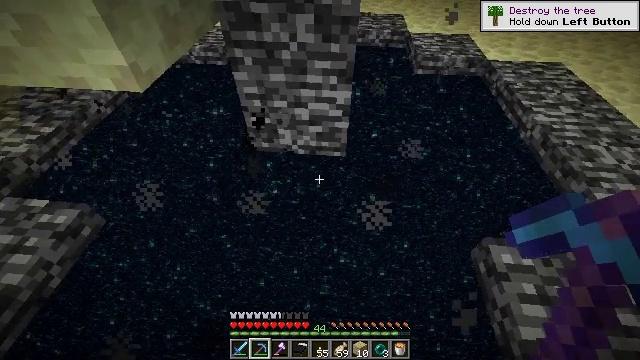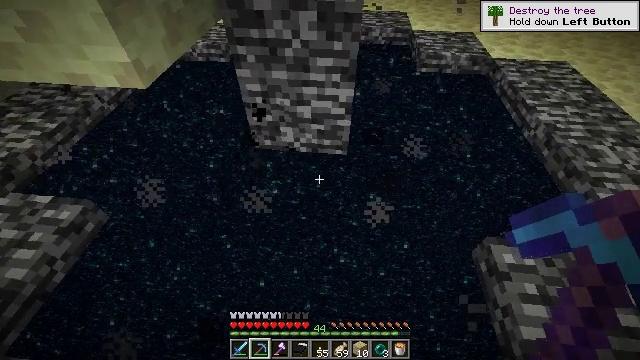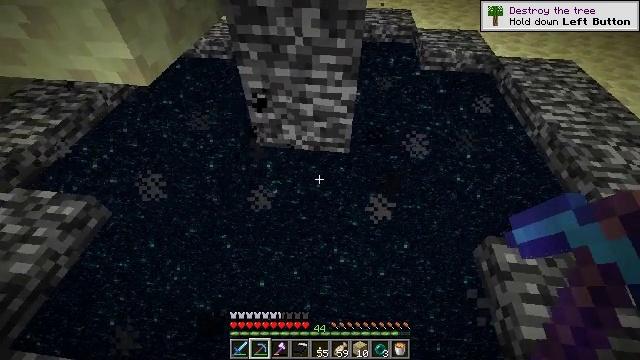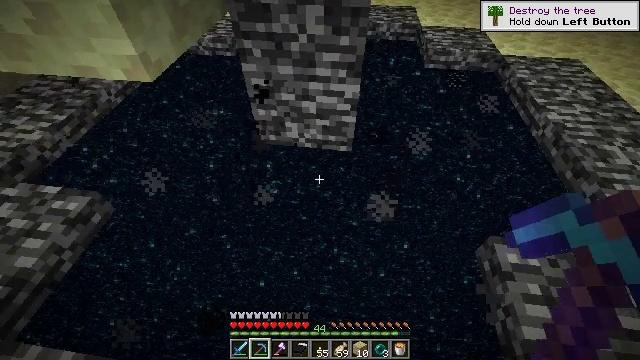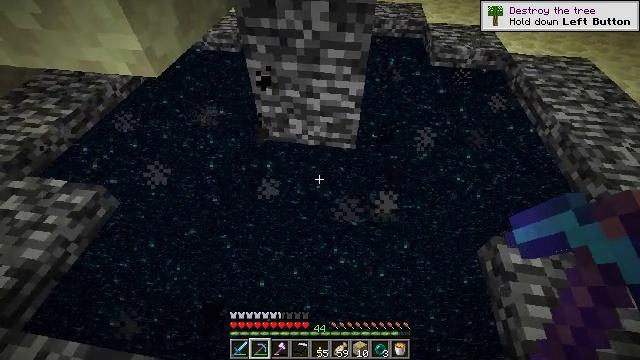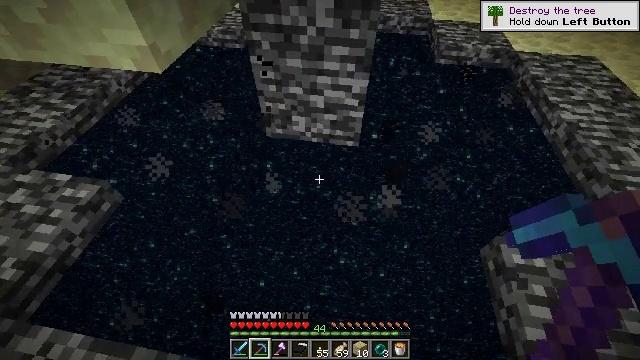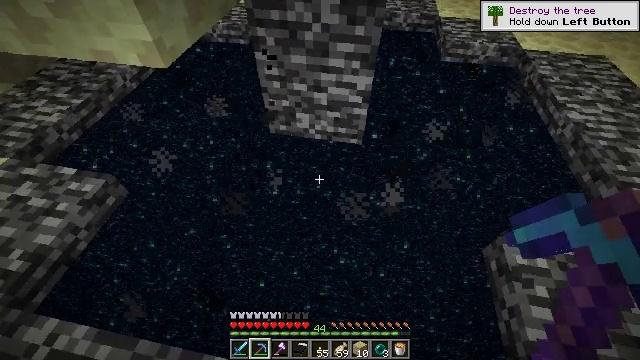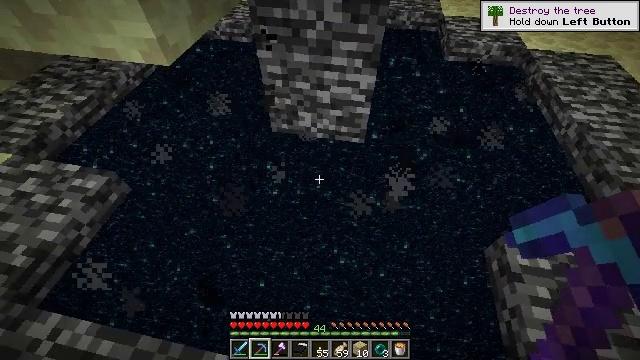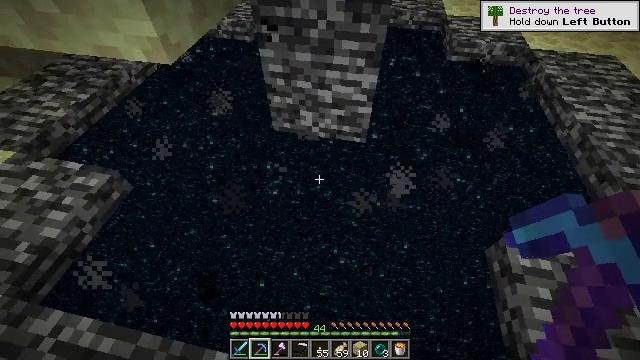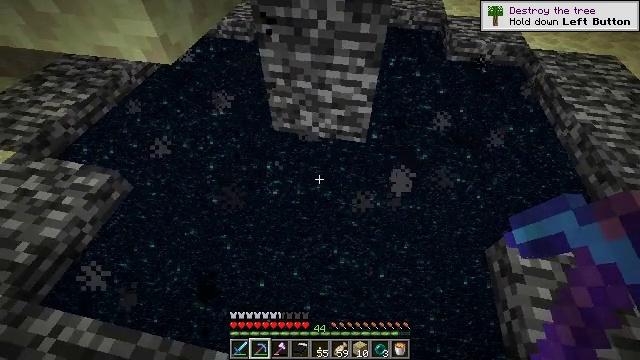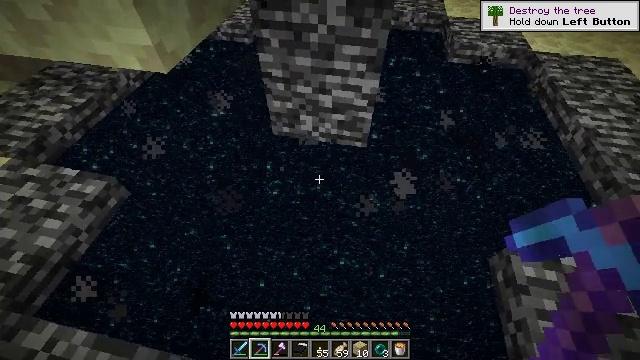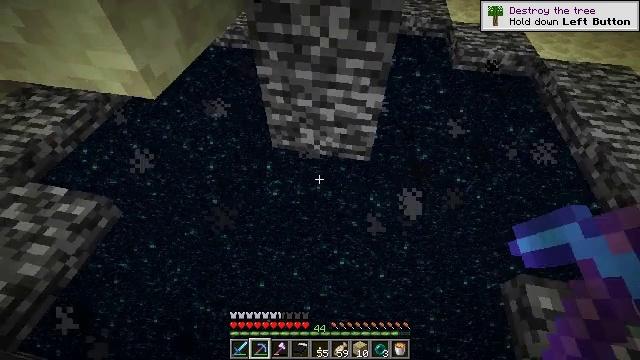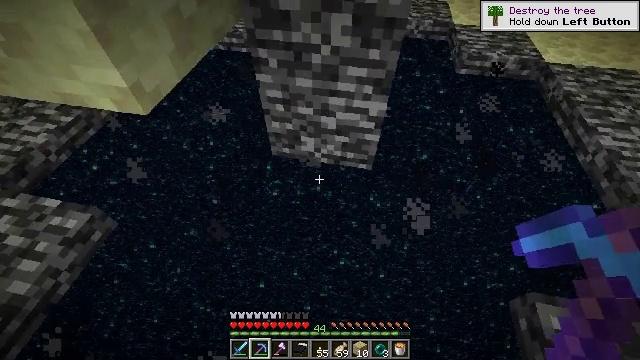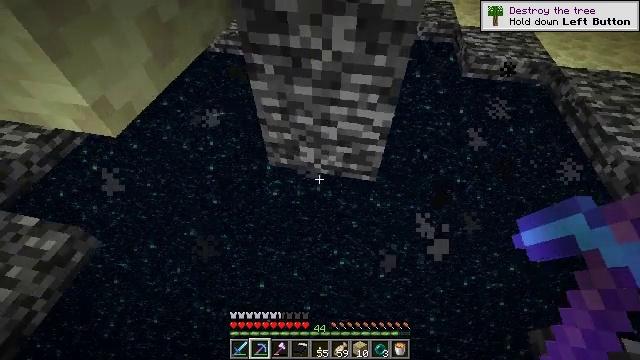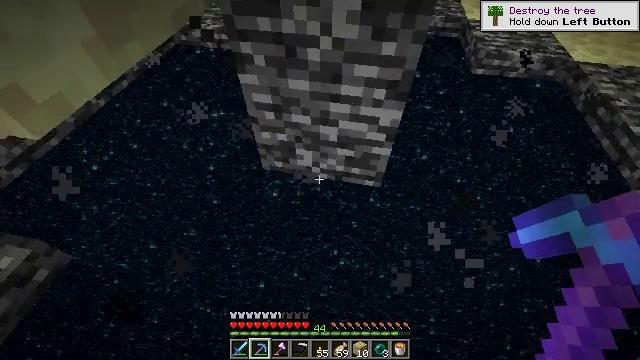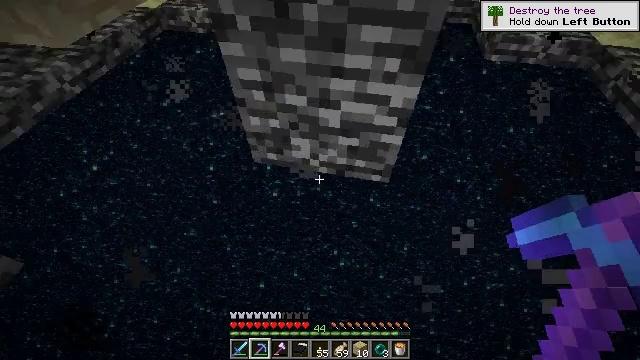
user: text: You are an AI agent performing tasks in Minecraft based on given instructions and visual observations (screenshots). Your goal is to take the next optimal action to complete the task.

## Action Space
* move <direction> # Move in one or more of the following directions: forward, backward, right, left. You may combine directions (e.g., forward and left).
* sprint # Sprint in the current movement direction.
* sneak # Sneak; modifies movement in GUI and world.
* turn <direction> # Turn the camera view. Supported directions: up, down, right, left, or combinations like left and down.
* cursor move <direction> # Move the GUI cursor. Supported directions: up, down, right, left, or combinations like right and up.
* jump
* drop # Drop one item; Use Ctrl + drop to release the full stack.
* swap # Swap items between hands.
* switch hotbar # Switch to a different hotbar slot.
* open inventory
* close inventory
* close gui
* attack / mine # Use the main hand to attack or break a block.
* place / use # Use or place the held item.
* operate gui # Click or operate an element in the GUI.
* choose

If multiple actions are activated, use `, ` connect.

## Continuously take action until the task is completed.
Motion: motion action
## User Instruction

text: Get end stone bricks for building or crafting.
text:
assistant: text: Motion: no_op
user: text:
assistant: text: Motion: no_op
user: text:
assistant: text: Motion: no_op
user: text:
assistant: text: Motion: turn left
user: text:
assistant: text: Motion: no_op
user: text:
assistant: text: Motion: turn left
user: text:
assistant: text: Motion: no_op
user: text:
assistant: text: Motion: no_op
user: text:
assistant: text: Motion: no_op
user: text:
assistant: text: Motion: move forward
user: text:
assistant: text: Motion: move forward
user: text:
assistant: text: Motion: move forward
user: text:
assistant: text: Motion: move forward
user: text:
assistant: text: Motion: move forward
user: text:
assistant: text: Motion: no_op
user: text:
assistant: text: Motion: no_op
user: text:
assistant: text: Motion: no_op
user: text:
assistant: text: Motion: no_op
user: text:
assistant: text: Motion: no_op
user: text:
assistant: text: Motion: open gui
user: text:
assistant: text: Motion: no_op
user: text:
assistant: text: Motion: no_op
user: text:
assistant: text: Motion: no_op
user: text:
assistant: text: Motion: close gui
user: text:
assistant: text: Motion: no_op
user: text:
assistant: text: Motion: no_op
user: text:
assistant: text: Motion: turn right
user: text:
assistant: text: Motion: turn left and down
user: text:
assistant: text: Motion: turn down
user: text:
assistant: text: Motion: turn left and down